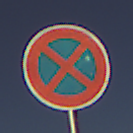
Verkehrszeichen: AbsolutesHalteverbot
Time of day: SunriseSunset
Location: Outdoor (Nature)
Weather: Clear
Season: NotSpecified
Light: Natural